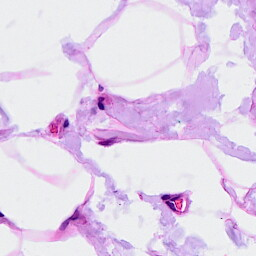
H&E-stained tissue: Breast